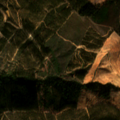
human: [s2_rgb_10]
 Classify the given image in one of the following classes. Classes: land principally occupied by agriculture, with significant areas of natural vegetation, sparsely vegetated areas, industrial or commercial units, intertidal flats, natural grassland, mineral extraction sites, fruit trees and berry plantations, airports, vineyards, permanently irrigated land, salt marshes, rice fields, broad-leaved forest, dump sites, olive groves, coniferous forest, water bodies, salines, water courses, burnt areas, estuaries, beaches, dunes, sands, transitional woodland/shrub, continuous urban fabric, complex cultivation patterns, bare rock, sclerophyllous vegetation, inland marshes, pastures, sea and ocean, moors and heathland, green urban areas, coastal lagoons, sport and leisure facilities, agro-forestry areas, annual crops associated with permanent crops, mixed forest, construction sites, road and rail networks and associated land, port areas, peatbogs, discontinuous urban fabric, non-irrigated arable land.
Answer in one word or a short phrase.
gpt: broad-leaved forest, sclerophyllous vegetation, transitional woodland/shrub